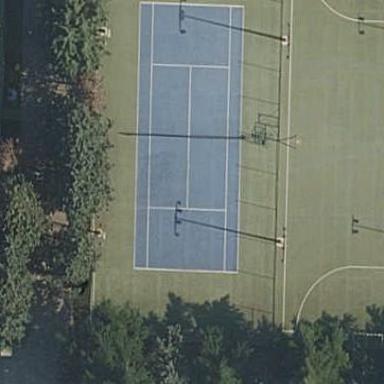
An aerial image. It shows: Tennis court on the leisure land pitch.